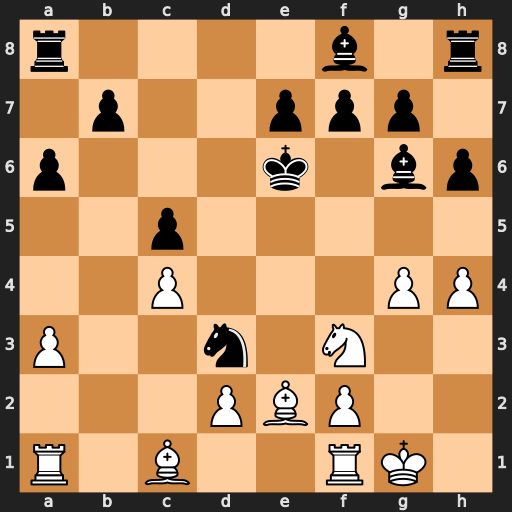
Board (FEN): r4b1r/1p2ppp1/p3k1bp/2p5/2P3PP/P2n1N2/3PBP2/R1B2RK1
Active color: w
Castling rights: -
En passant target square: -
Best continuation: Bxd3 Bxd3 Re1+ Kd6 Ne5